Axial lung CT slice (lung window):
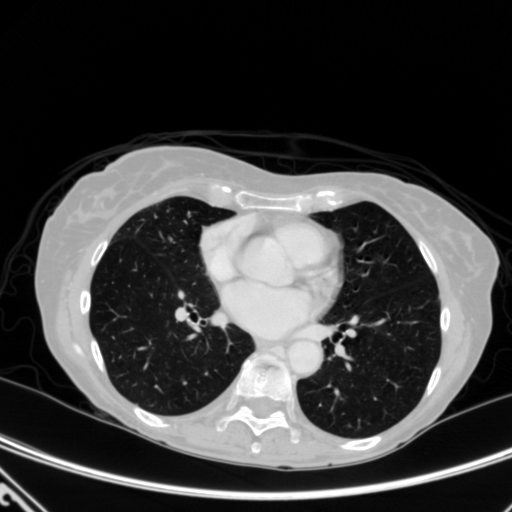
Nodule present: no